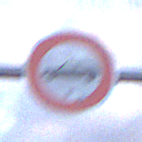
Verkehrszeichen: VerbotPersonenkraftwagen
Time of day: SunriseSunset
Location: Outdoor (Nature)
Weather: PartlyCloudy
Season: NotSpecified
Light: Natural